Question: I NEED A :
Hovering on the menu, the sub menu will load on the second line.
I got a nice code for such menu: <URL>.
Now it's working as if-
- I hover on the MENU, if there is SUB MENU, they will appear
- I take off my mouse from the MENU, the SUB MENU will disappear
Though the color combination is not good, but the functionality is fine as I desired them to be as Horizontal in sub menu.

### DESIRED MODIFICATION
Now I need the menu to be modified a bit, then if-
- I hover on the MENU, if there is SUB MENU, they will appear
- I take off my mouse from the MENU, the SUB MENU will disappear
- I click on the MENU, then the MENU will be selected and the specific page will load, and the SUB MENU will appear and be visible where they designated to
- I click on the SUB MENU, then the SUB MENU will be selected and the specific page will load and the SUB MENU will be visible too
It should be like: <URL>
Where the modifications to be done?
I've tried:
'''
.menu li:active > ul {
position: absolute;
display: block;
width: 920px;
height: 25px;
margin: 40px 0 0 0;
background: #315299;
}
'''
But it's not working. :(
I'm using the menu in a WordPress site.
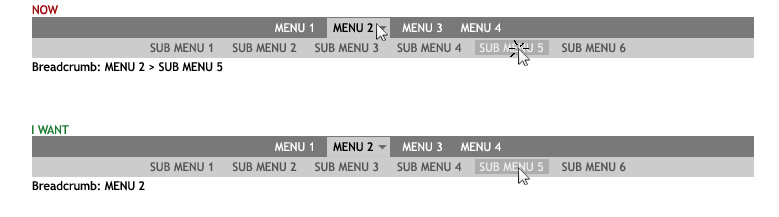
Answer: Here is the solution I made at last. And it's :
'''
.menu li.current-menu-item > ul,
.menu li.current-menu-parent > ul,
.menu > li > ul > li.current-menu-item > ul{
position: absolute;
display: block;
width: 960px;
height: 25px;
margin: 23px 0 0 0;
background: #E5E5E5;
}
.menu li.current-menu-item > ul li a,
.menu li.current-menu-parent > ul li a,
.menu > li > ul > li.current-menu-item > ul li a{
float: left;
color: #000;
text-decoration: none;
margin: 0;
padding: 0 30px 0 0;
background: #E5E5E5;
}
'''